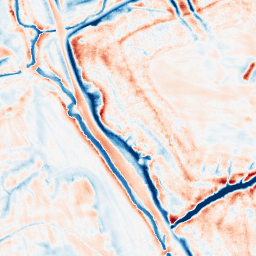
Category: edge_preserving
Decomposition family: bilateral
Decomposition parameters: d: 21
sigma_color: 100
sigma_space: 100
Upsampling method: quintic
Upsampling parameters: scale: 8
Upsampling scale: 8